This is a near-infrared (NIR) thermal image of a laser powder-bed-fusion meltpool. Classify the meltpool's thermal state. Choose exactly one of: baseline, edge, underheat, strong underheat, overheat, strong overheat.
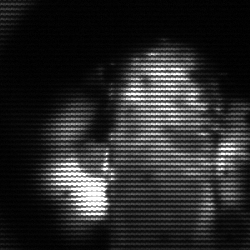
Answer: strong underheat